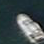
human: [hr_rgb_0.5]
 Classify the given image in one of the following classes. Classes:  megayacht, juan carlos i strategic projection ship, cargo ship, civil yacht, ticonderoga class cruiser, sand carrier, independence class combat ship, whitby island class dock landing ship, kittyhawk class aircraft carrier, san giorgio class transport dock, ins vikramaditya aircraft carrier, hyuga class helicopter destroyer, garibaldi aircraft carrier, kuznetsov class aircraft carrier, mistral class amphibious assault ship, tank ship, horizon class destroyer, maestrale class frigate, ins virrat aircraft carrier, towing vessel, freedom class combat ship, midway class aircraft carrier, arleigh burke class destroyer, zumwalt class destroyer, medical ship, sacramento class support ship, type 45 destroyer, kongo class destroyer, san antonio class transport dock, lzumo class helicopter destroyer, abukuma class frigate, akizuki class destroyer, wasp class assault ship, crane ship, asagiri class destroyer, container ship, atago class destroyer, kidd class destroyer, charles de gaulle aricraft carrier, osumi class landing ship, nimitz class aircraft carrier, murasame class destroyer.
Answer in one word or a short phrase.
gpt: Civil yacht